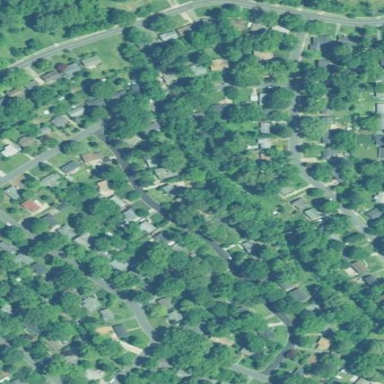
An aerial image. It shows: Single-family residential area.